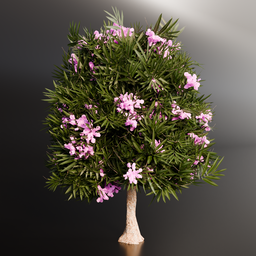
Label: nature